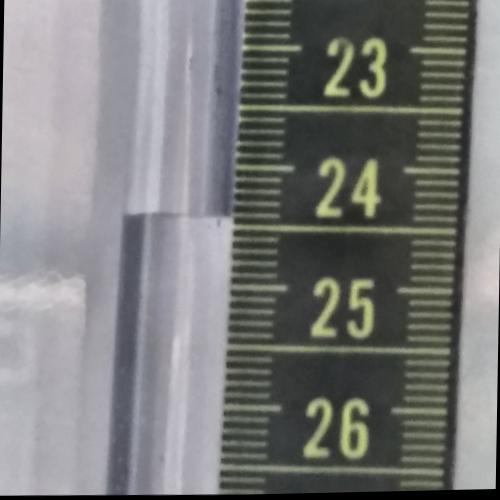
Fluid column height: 24.4 cm